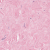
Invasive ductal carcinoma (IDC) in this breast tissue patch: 0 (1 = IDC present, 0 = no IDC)